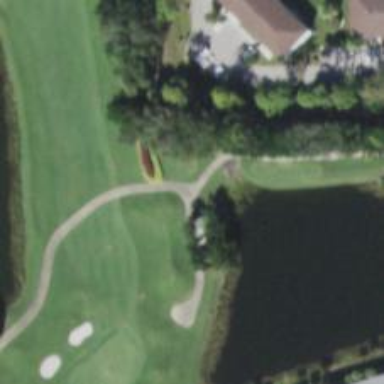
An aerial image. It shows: Pathway for golfing.